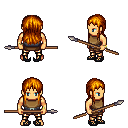
a pixel art fantasy rpg character, male body template, human, tanned skin, leather chest armor, gold greaves, dark blonde unkempt hairstyle, bracelets, ghillies, spear, four views (front, back, left, right), 2x2 character sprite sheet, small pixel art, hard edges, no anti-aliasing